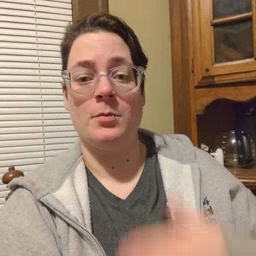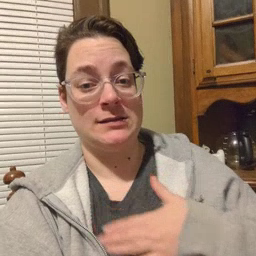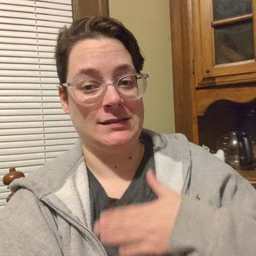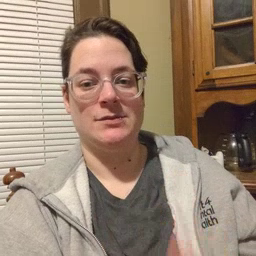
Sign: please